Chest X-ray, AP view. Patient: 58 years old, sex F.
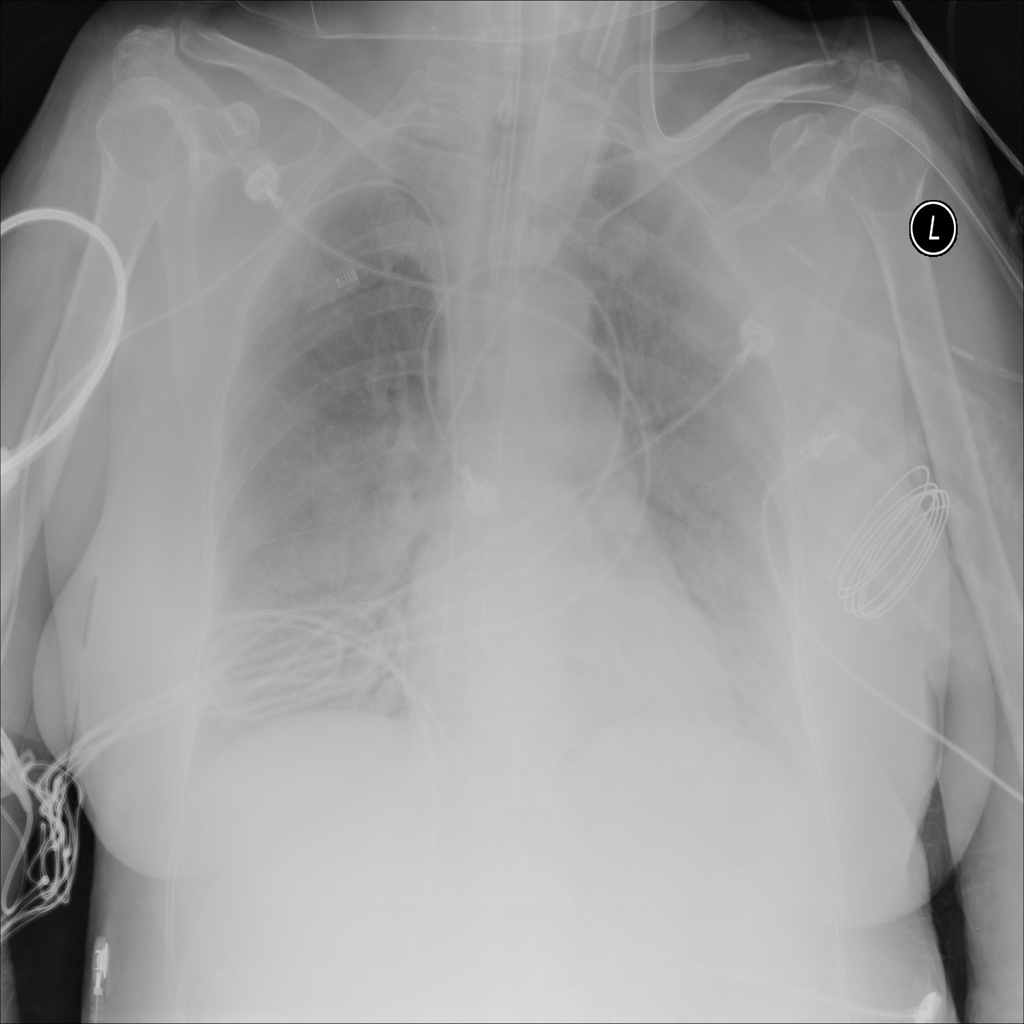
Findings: No Finding